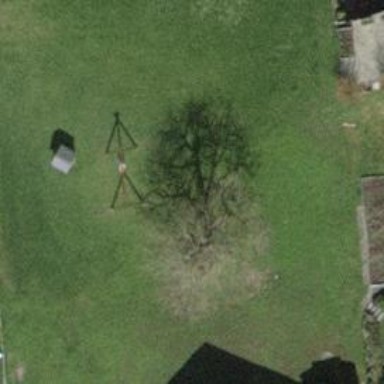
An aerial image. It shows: Single tag "natural: tree."